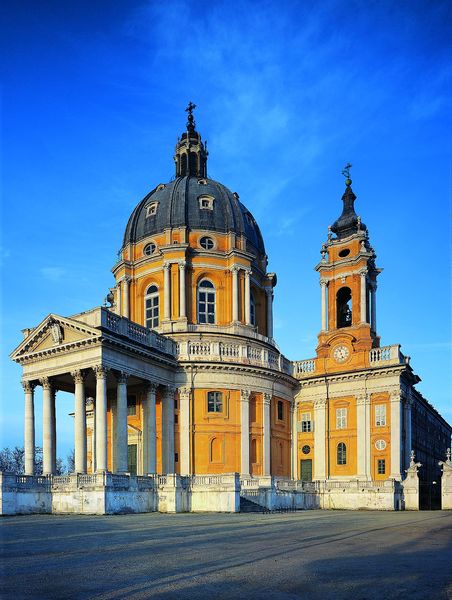
Titel: Kirche des Klosters Superga über Turin
Künstler: Filippo Juvarra
Standort: Turin, La Superga (EU - I - Piemont)
Schlagwörter: blau, himmel, schatten, wolken, gelb, kirchturm, fenster, licht, schwarz, säulen, weiss, gebäude, architektur, barock, sockel, kirche, rund, turm, umrandung, vorbau, balkon, terrasse, farbig, giebel, winter, platz, pilaster, kuppel, treppe, uhr, geländer, foto, fotografie, eingang, umgang, antike, glockenturm, kloster, kreuz, balustrade, groß, kapitell, portal, sims, glocke, farbfoto, portikus, griechisch, kapelle, fotographie, glocken, klassisch, basilika, korintisch, tympanon, rotunde, vorhalle, kirchtum, kreiz, fris, +architrav, glckenturm, geoms